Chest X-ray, PA view. Patient: 26 years old, sex F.
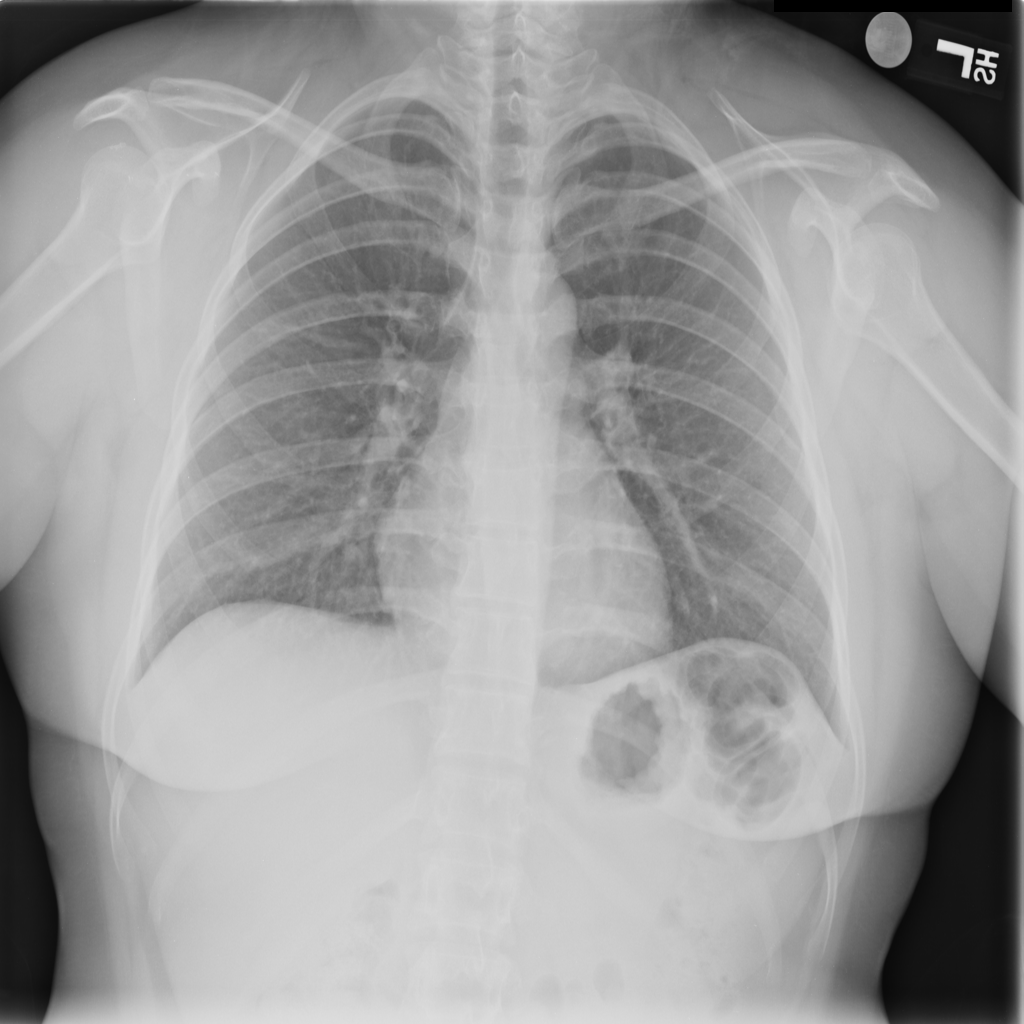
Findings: No Finding